В лаборатории у экспериментатора Глюка были электронагреватель с мешалкой, термостат и два тонкостенных химических стакана, линейные размеры которых отличались в $2$ раза (толщина стенок стаканов одинакова). В термостате поддерживалась постоянная температура $t_1 = 20^\circ С$ (см. рисунок).  Глюк решил исследовать, как зависит температура жидкости в стакане от времени (мешалка нужна для быстрого выравнивания температуры по всему объёму стакана). Сначала он использовал стакан меньшего размера, который заполнил исследуемой жидкостью при температуре $t_1 = 20^\circ С$ и поместил в термостат. Включив электронагреватель, Глюк обнаружил, что за первые $\tau_1 = 10~с$ система нагрелась на $\Delta t_1 = 1^\circ С$. Спустя продолжительное время температура жидкости установилась на отметке $\Delta t_2 = 40^\circ С$. Во втором эксперименте он взял больший стакан, заполнил его той же жидкостью, нагретой до температуры $t_3 = 35^\circ С$, и включил тот же нагреватель в сеть. Через некоторое время $\tau_2$ он с удивлением обнаружил, что температура содержимого в стакане понизилась на $\Delta t_2 = 0.5^\circ С$. Считайте, что теплоёмкость стаканов мала по сравнению с теплоёмкостью содержащейся в них жидкости.
Найдите температуру $t_4$, которая установится в стакане спустя продолжительное время?
Вычислите время $\tau_2$. $\textit{Примечание}$. Известно, что поток энергии проходящий через слой вещества (стенки стакана) в единицу времени, прямо пропорционален разнице температур на границах слоя и площади поверхности слоя.
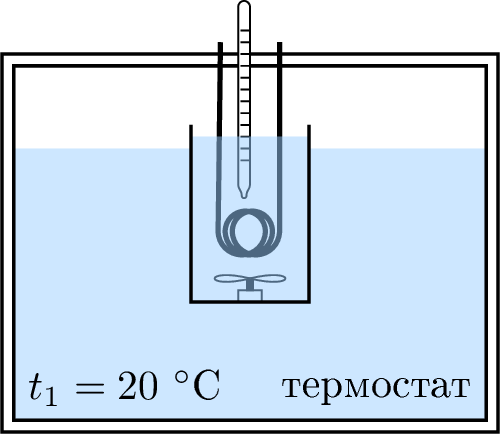
Найдите температуру $t_4$, которая установится в стакане спустя продолжительное время?
Решение: Заметим, что мощность тепловых потерь стакана $N_{1}=\alpha S(t_{i}-t_{1})$, где $S$ — площадь внешней поверхности стакана, $t_{i}$ — температура жидкости в стакане, $\alpha$ — коэффициент пропорциональности. Запишем уравнение теплового баланса для первого стакана: $$ Q_{1}=m_{1}C\Delta t_{1}=(N_{0}-N_{1})\tau_{1} \approx N_{0}\tau_{1}, \qquad (1) $$ где $N_{0}$ — мощность нагревателя, $C$ — удельная теплоёмкость жидкости в стакане, $m_{1}=\rho V_{1}$ — масса жидкости, находящейся в первом стакане. Тепловыми потерями пренебрегаем из-за малой разности температур. Когда процесс теплообмена установится, то: $$ N_{0}=N_{1}, \quad \text{ или } \quad N_{0}=\alpha S_{1} (t_{2}-t_{1}). \quad (2) $$ Аналогичным образом для второго случая запишем: $$ Q_{2}=m_{2}C\Delta t_{2}\approx (N_{0}-\alpha S_{2}(t_{3}-t_{1}))\tau_{2}, \quad (3) \\ N_{0}=\alpha S_{2}(t_{4}-t_{1}). \quad (4) $$ Из свойств подобия следует, что $S \sim l^{2}$, $V \sim l^{3}$, откуда $S_{2}=4S_{1}$, $m_{2}=8m_{1}$. Из $(2)$ и $(4)$ получим: $$ S_{1}(t_{2}-t_{1})=4S_{1}(t_{4}-t_{1}), \quad \text { или } \quad t_{4}=25^\circ С. $$
Ответ: $$ t_4=25^\circ С. $$

Вычислите время $\tau_2$.
Решение: Из $(2)$ следует: $$ \alpha S_{1}=\frac{N_{0}}{t_{2}-t_{1}}. \quad (5) $$ Искомое время $\tau_{2}$ найдём из $(3)$ с учётом $(1)$: $$ \tau_{2} \approx \frac{8 m_{1}C \Delta t_{2}}{N_{0}-4 \alpha S_{1}(t_{3}-t_{1})}; \quad (6) \\ \tau_{1} \approx \frac{m_{1}C \Delta t_{1}}{N_{0}}. \quad (7) $$ Поделив почленно $(6)$ на $(7)$, с учётом $(5)$, получим: $$ \tau_{2} \approx \tau_{1} \left[ \frac{8 \Delta t_{2}}{\Delta t_{1}} \frac{t_{2}-t_{1}}{(t_{2}-t_{1})-4(t_{3}-t_{1})} \right] \approx 20~с. $$
Ответ: $$ \tau_{2} \approx \tau_{1}\left[\frac{8 \Delta t_{2}}{\Delta t_{1}} \frac{t_{2}-t_{1}}{\left(t_{2}-t_{1}\right)-4\left(t_{3}-t_{1}\right)}\right] \approx 20~с. $$
Темы:
T, Всероссийские, Теплота, Температура, Теплообмен